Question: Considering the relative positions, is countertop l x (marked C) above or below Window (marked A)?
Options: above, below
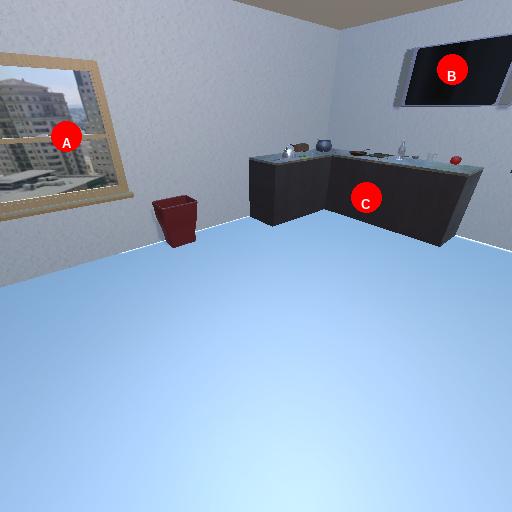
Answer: above